Aerial crown-view tile of a tropical tree (Barro Colorado Island, Panama), acquired 20250317:
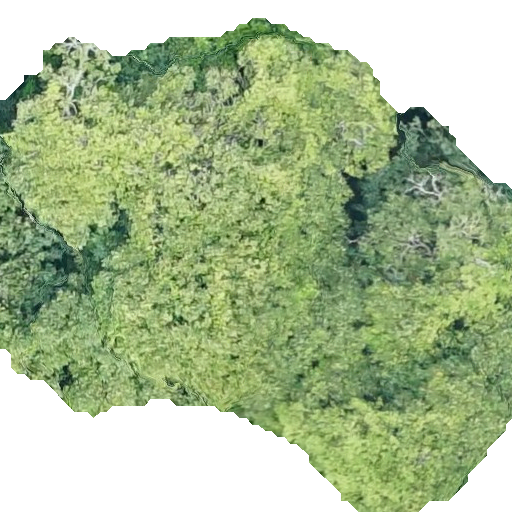
Species: Handroanthus guayacan
GBIF accepted scientific name: Handroanthus guayacan
Crown area: 302.795 m²